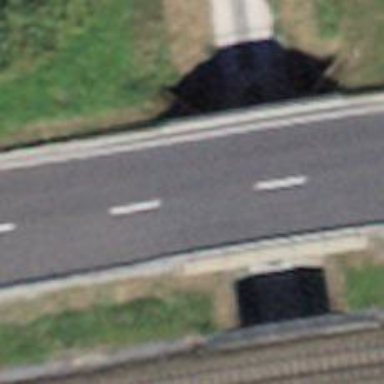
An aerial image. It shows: Primary highway bridge with asphalt surface.